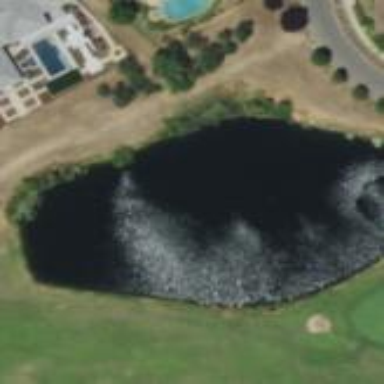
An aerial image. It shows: Water hazard on golf course.